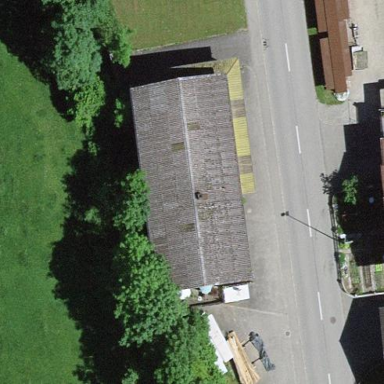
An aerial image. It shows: Residential building.